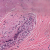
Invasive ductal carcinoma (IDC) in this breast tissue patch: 0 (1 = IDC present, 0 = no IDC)